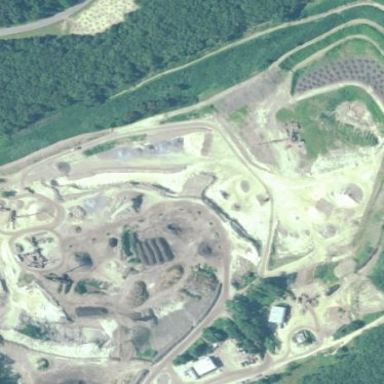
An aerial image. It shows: Quarry area.